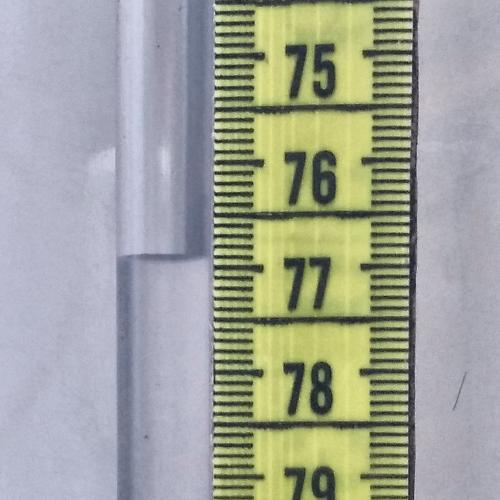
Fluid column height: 76.9 cm